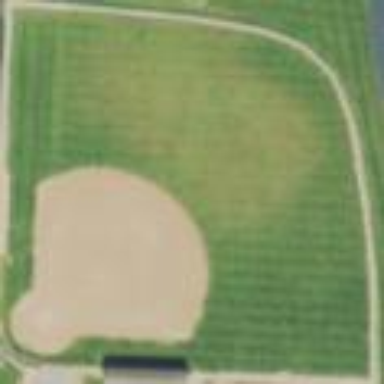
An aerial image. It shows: Baseball pitch for leisure land.